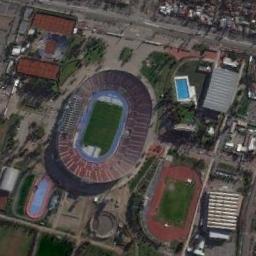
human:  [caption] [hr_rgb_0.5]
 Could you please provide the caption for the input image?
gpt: There is a road between the oval gym and the residential area, With some woods next to .

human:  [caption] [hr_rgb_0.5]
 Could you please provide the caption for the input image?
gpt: There is a green lawn on one side of this stadium .

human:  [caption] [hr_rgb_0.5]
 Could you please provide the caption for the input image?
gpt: The stadium is on the bare land next to some buildings and trees .

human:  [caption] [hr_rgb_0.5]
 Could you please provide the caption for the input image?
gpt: There are many buildings beside the stadium .

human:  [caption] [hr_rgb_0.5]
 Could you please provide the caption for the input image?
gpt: There are some buildings around the stadium .